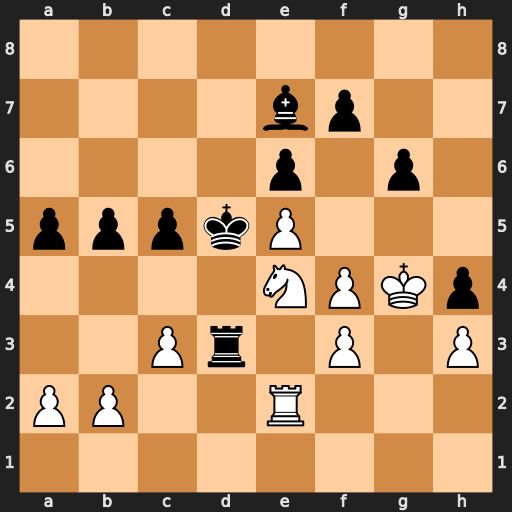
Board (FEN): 8/4bp2/4p1p1/pppkP3/4NPKp/2Pr1P1P/PP2R3/8
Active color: w
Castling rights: -
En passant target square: -
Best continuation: Nf2 c4 Nxd3 cxd3 Re3 d2 Rd3+